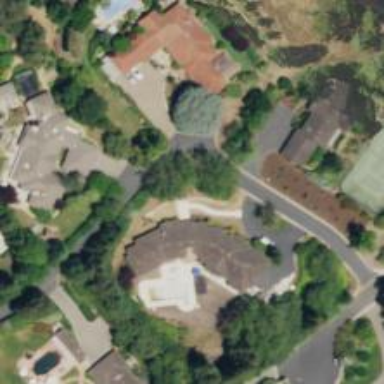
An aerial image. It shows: Driveway.